Question: I have a address book with groups and contacts, and I'd like to have some sort of jQuery functionality that allows each contact or group to be individually selected, i.e. with a checkbox
Is there a easy way to get the following functionality? (in a jQuery plugin or just plain javascript)
- -
SMSCity.com has this functionality that I want (see screenshot below)

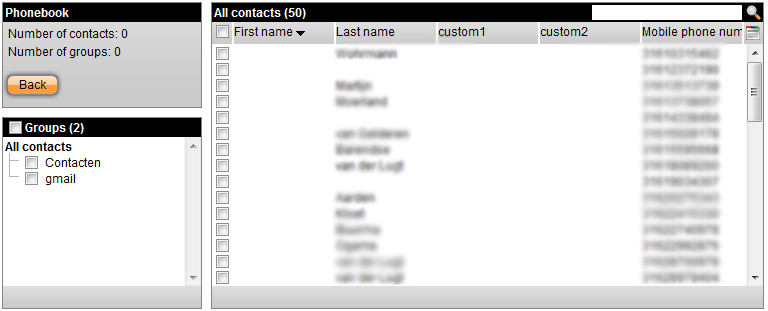
Answer: just add a css class to each row containing the group name: e.g. 'group group-friends' and then select them by calling
'''
$(".group-" + groupname + " input:checkbox").prop("checked", true);
'''
and to select all contacts, just call:
'''
$(".addressbook tr input:checkbox").prop("checked", true);
'''
or only those which are in a group:
'''
$(".group input:checkbox").prop("checked", true);
'''